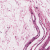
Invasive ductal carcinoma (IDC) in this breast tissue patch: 0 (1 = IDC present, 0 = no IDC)